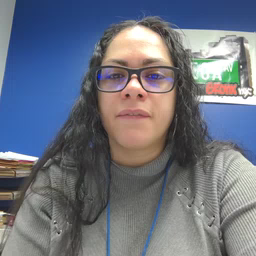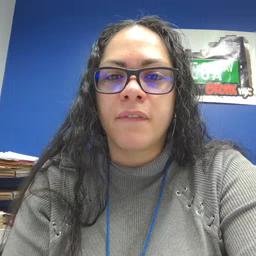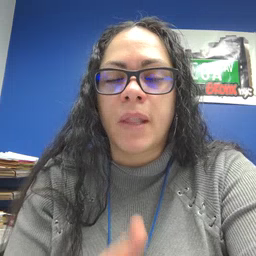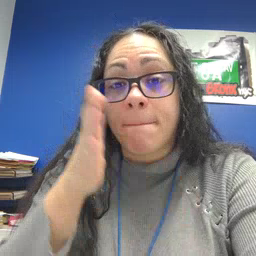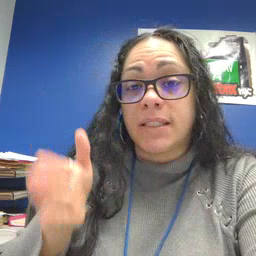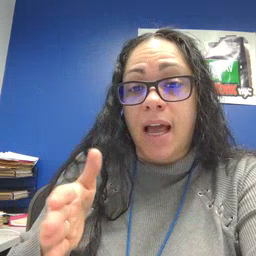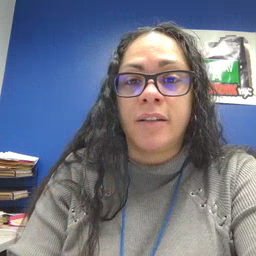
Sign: beside